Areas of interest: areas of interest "Exhibition and Convention Center"
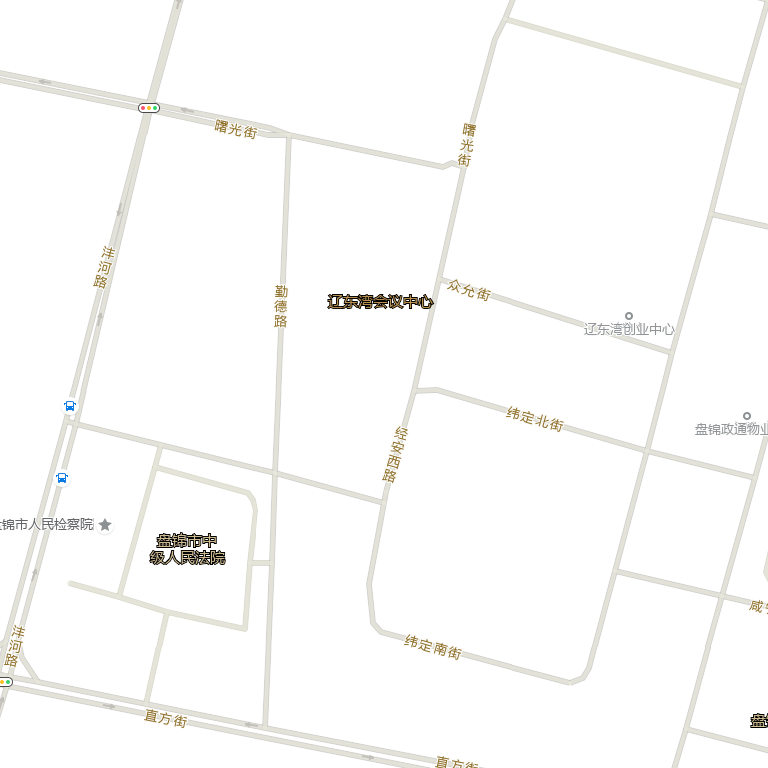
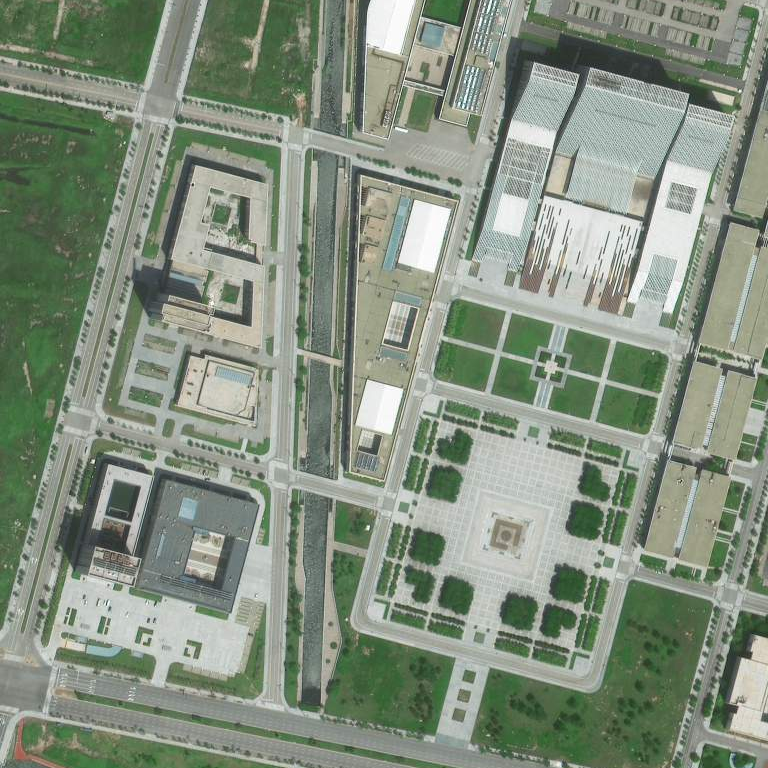